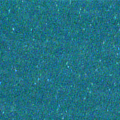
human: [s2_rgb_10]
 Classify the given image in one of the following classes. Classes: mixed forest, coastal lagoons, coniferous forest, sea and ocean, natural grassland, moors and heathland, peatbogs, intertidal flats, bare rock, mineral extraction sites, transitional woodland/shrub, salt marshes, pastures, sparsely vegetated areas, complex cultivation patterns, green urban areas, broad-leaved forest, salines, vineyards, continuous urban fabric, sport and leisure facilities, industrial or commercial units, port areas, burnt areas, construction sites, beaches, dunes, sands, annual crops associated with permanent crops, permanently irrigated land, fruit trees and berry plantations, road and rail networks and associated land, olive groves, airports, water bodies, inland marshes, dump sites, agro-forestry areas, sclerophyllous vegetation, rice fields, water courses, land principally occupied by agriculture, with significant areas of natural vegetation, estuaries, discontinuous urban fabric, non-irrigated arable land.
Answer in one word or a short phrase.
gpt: sea and ocean